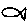
Label: fish